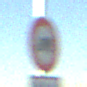
Verkehrszeichen: VerbotFuerKraftfahrzeugeUeberDreiKommaFuenfTonnen
Zusatzzeichen unten: ZeitangabenMitBeschraenkungAufWochentage2
Umgebung: Outdoor, Nature
Tageszeit: SunriseSunset
Wetter: Clear
Licht: Natural
Jahreszeit: NotSpecified
Kontrast: LowContrast